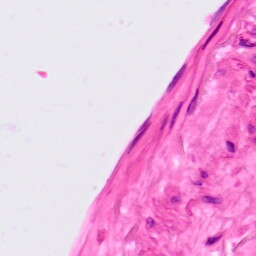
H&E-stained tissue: Lung